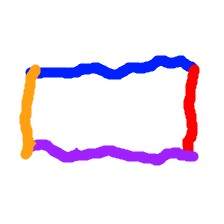
Shape: rectangle